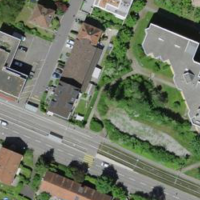
EUNIS habitat code: 55
Species observed at this site:
Cotoneaster dammeri
Eristalis pertinax